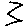
Label: zigzag